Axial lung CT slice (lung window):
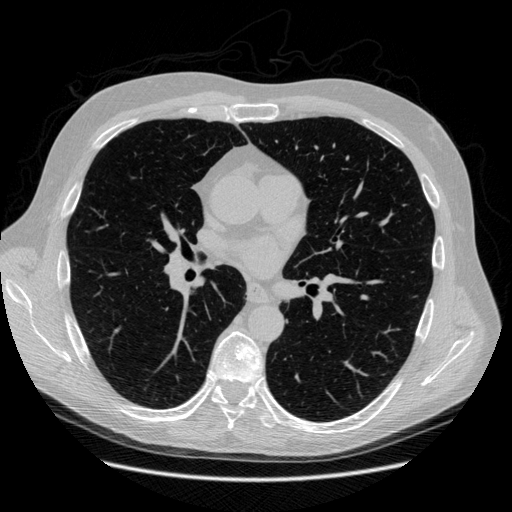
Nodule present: no